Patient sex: M
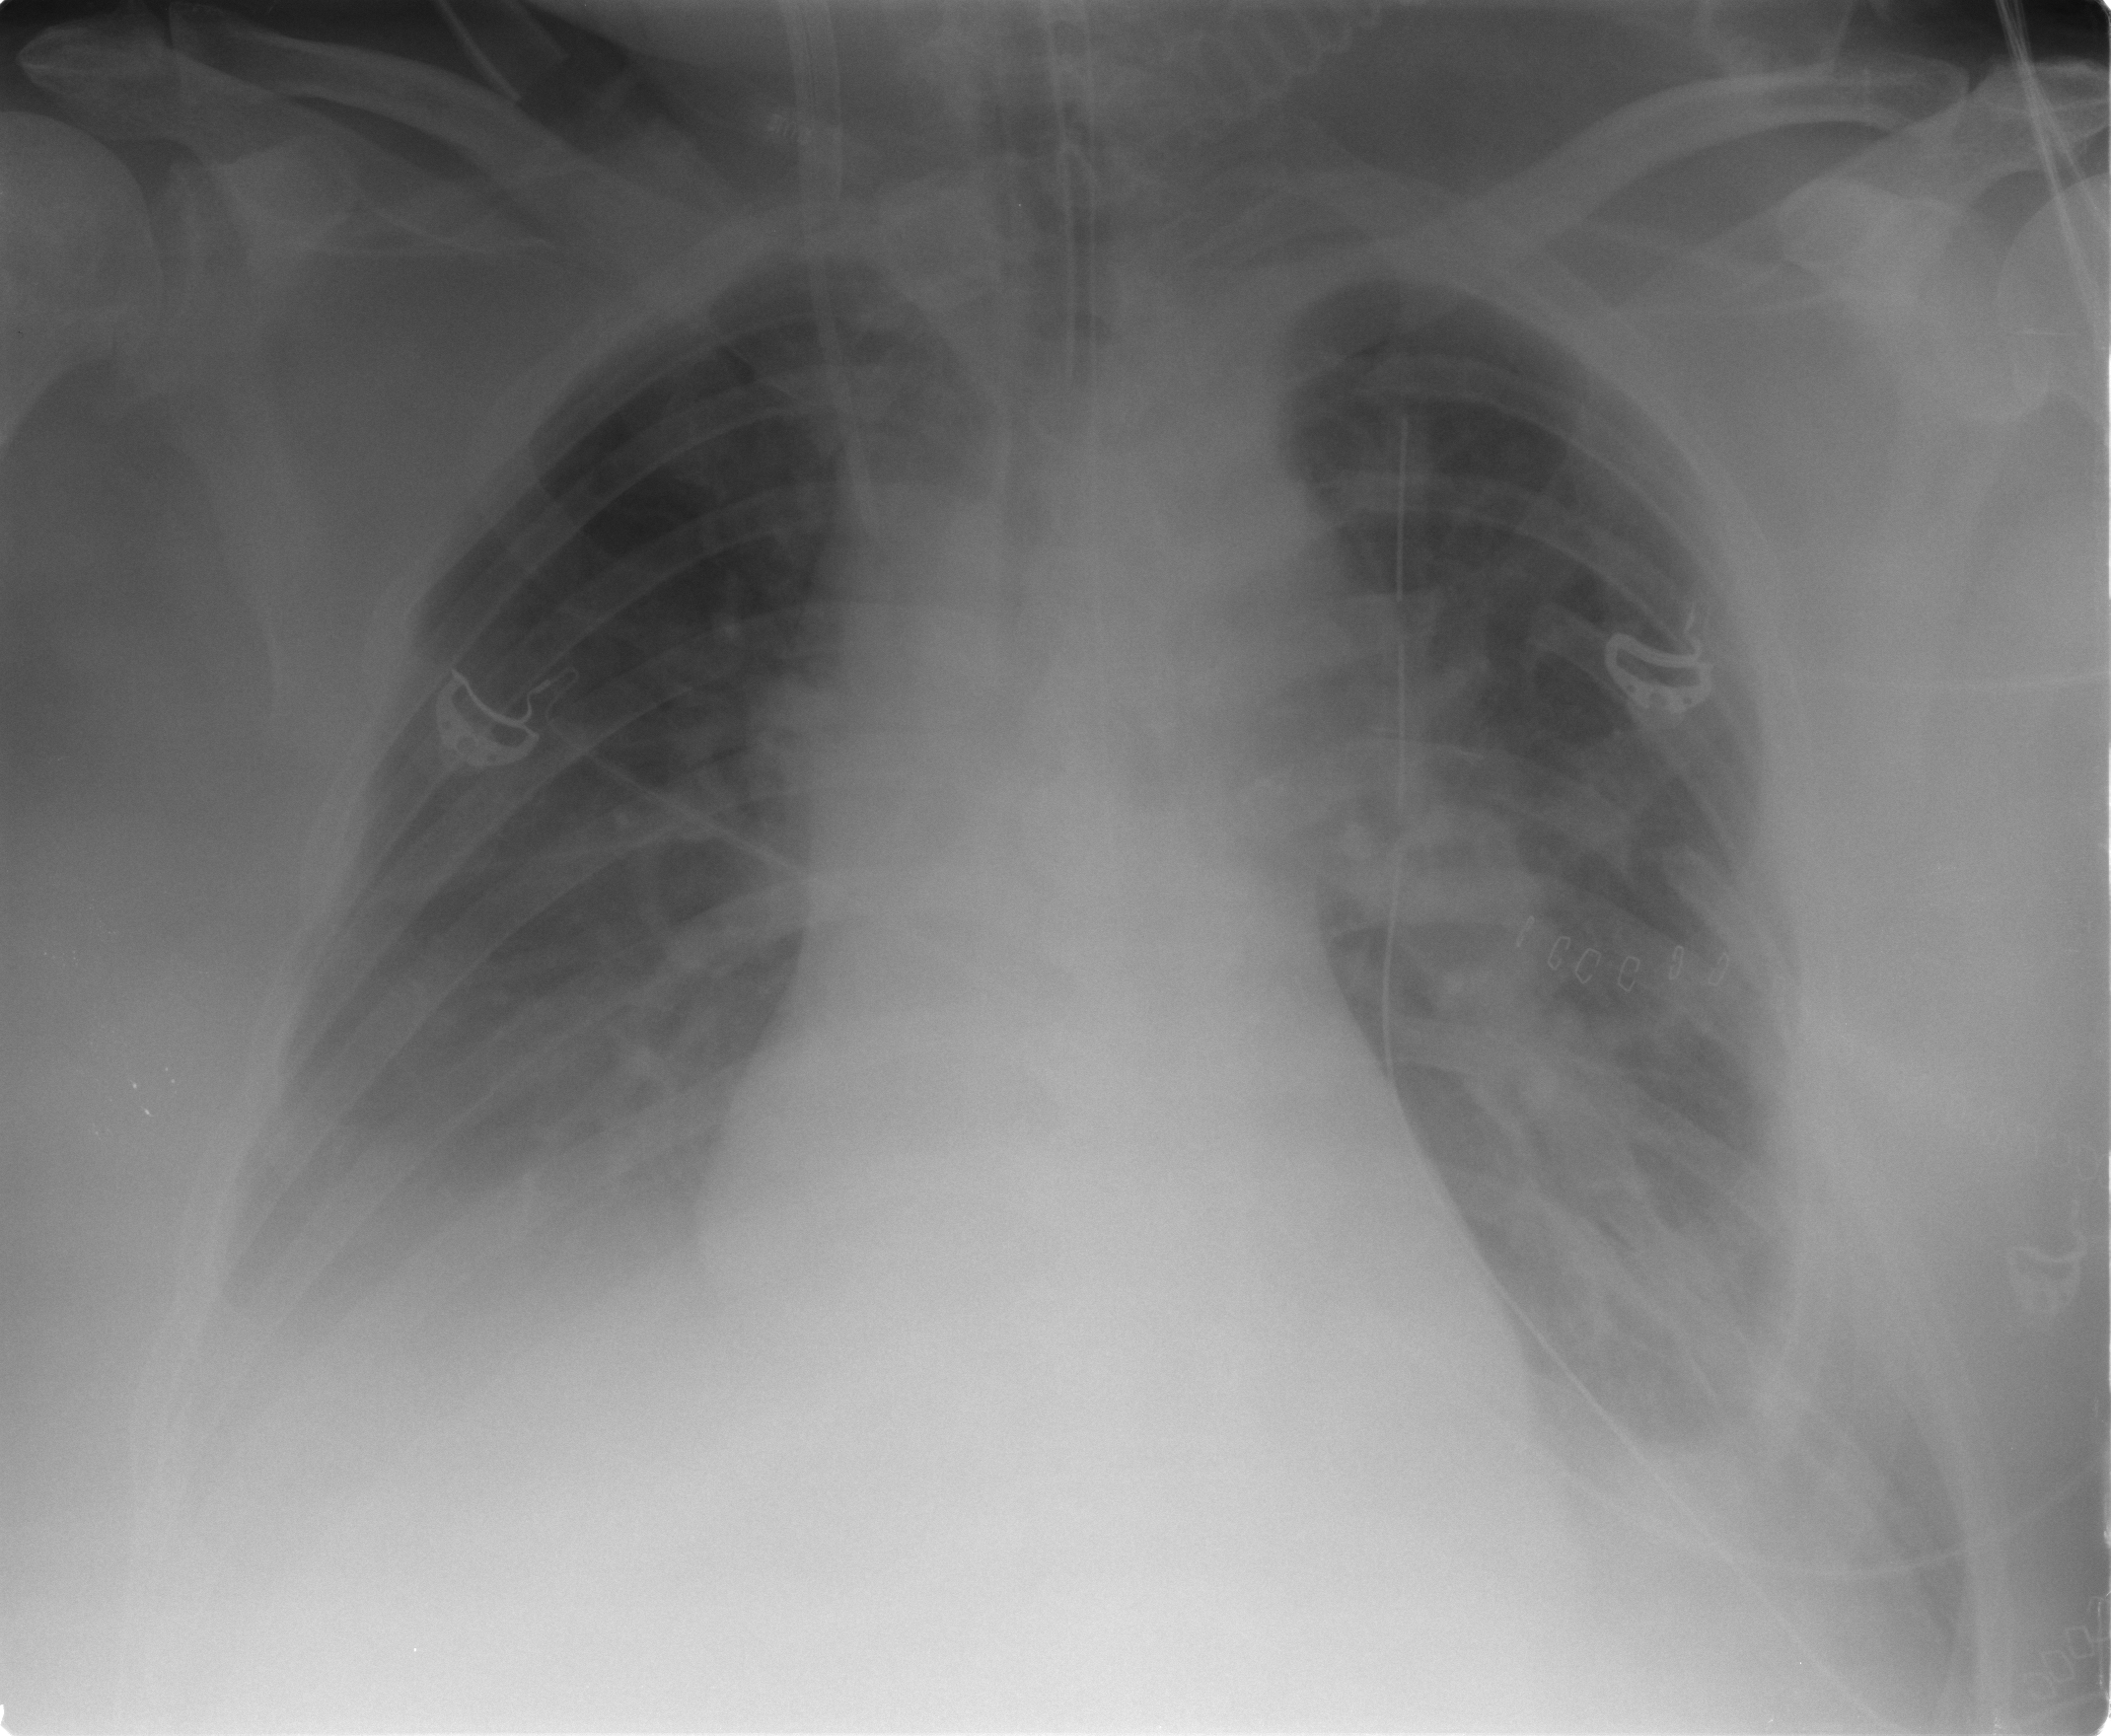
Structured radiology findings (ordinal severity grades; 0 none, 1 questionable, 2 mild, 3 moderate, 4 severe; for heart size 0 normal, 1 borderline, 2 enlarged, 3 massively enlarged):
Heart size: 0
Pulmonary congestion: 0
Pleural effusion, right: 3
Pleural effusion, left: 2
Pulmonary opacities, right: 0
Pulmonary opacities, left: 0
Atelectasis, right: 3
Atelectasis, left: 2